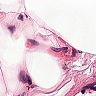
Metastatic tissue present: no